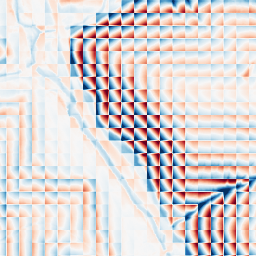
Category: wavelet
Decomposition family: wavelet_dwt
Decomposition parameters: wavelet: haar
level: 4
Upsampling method: cubic_mitchell
Upsampling parameters: scale: 2
Upsampling scale: 2